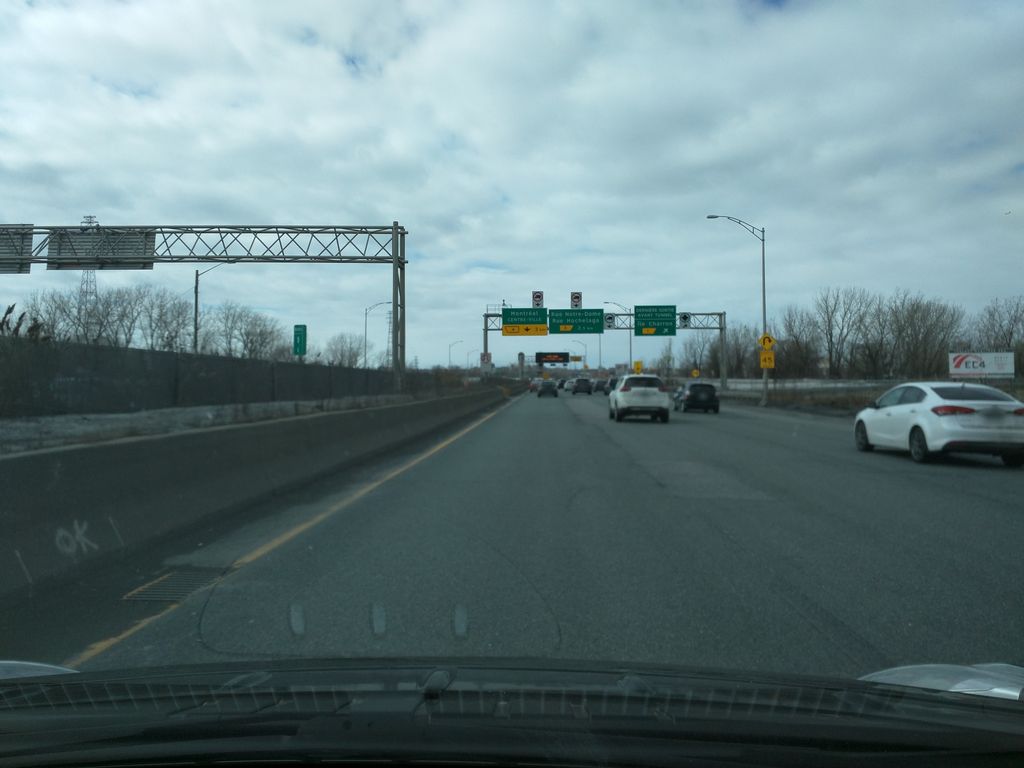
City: montreal